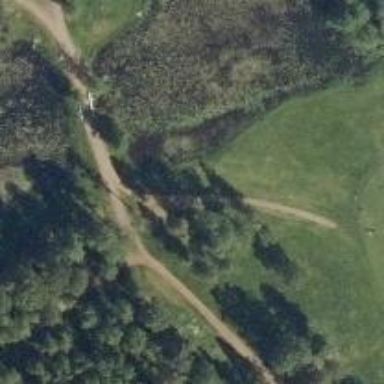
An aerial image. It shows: Path for golf carts.